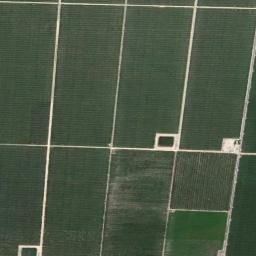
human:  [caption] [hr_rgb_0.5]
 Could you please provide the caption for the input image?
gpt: Some green rectangular farmlands are arranged in neat rows and some sheds are surrounded by these farmlands .

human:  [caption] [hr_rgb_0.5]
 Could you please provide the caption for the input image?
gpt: There are some green rectangular farmland .

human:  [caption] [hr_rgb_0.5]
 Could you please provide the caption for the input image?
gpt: There are several dirt roads between the rectangular farmlands .

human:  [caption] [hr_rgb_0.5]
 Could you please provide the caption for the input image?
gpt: Dozens of neatly arranged green rectangular farm fields .

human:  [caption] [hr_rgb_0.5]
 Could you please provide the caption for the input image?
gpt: There are some paths between the green rectangular farmlands .